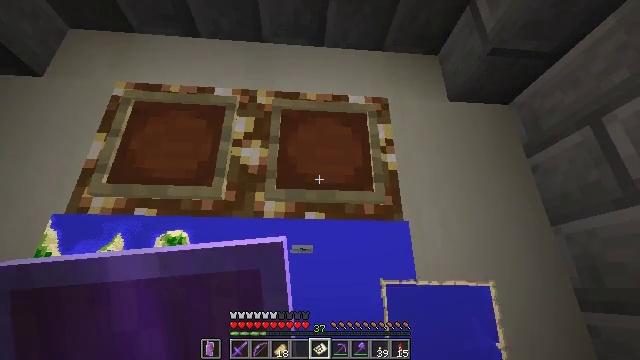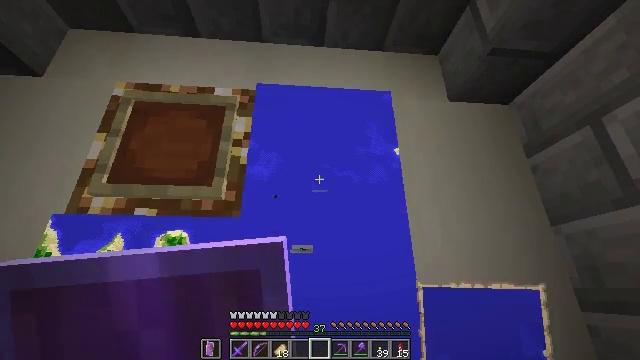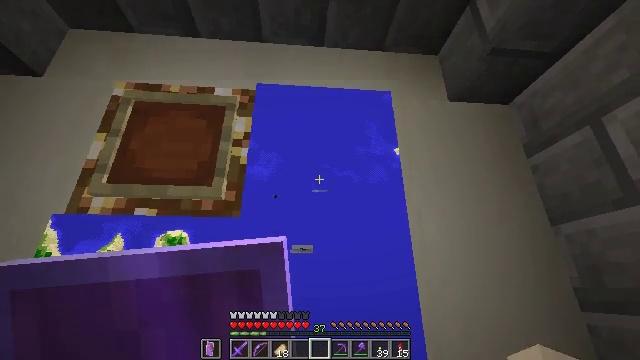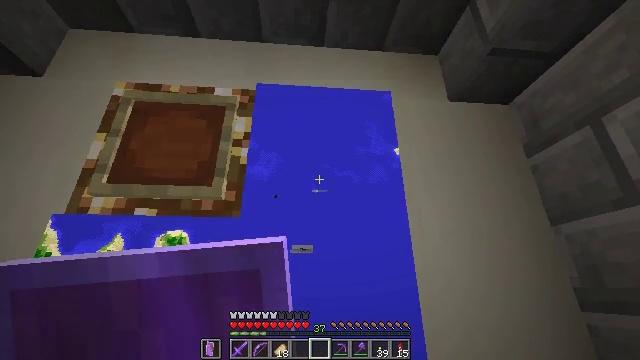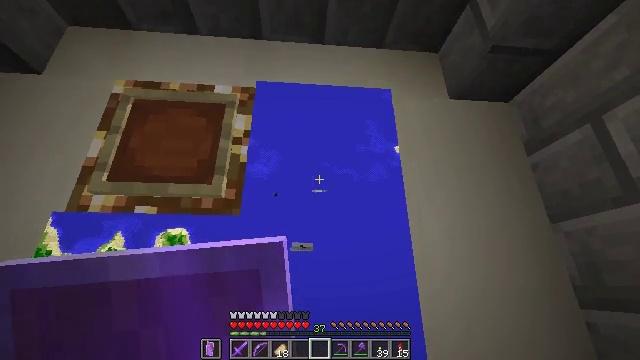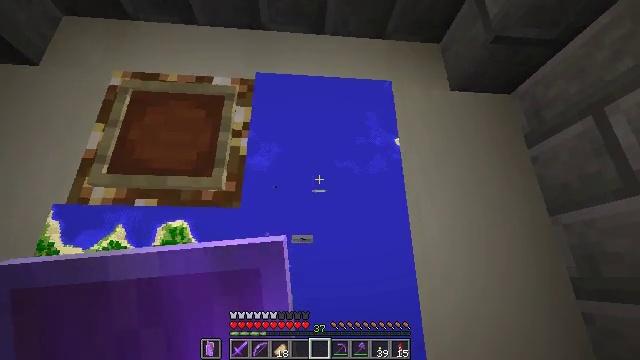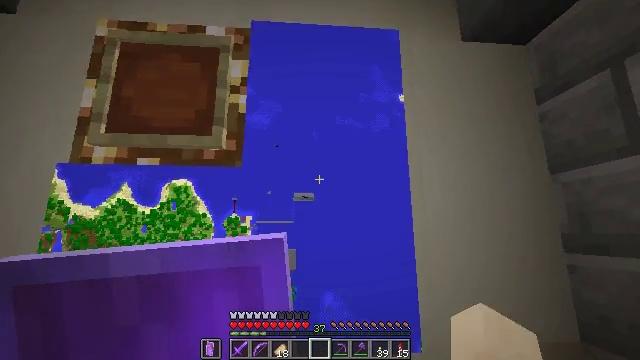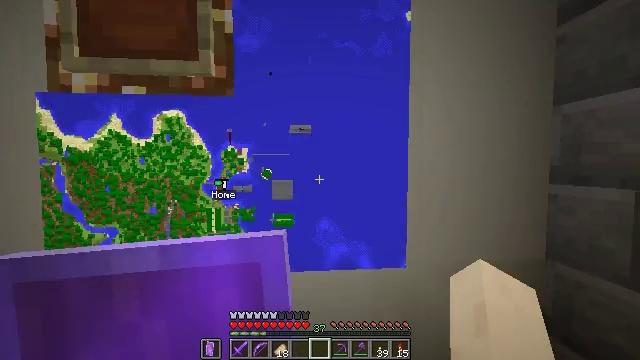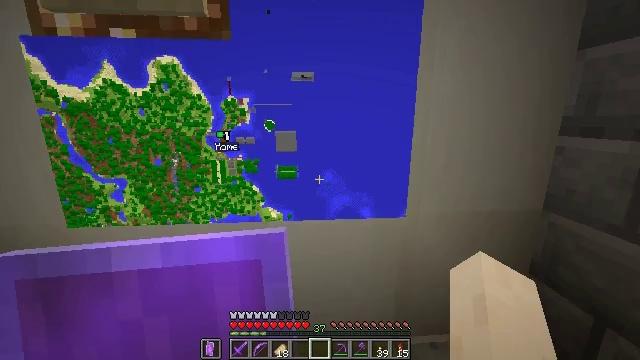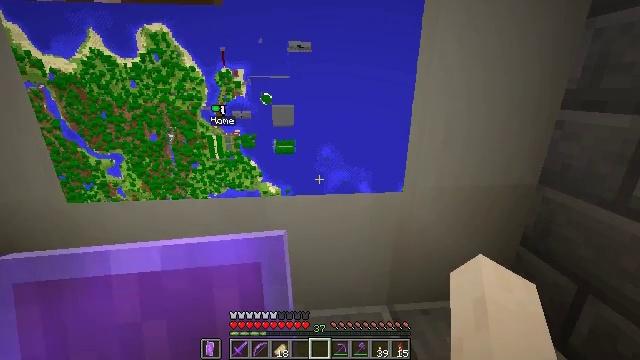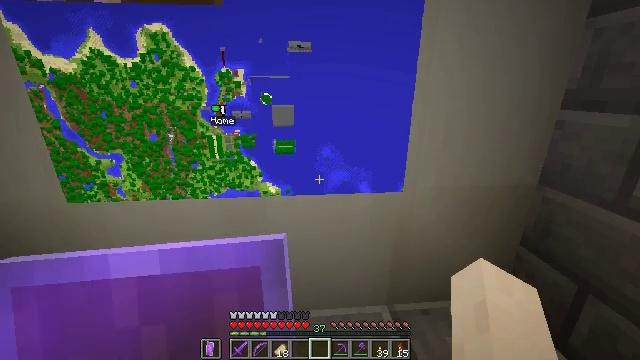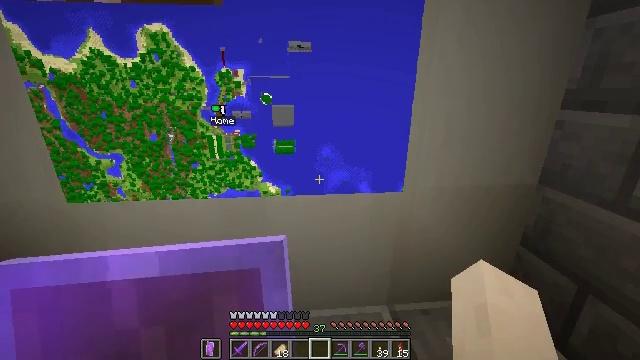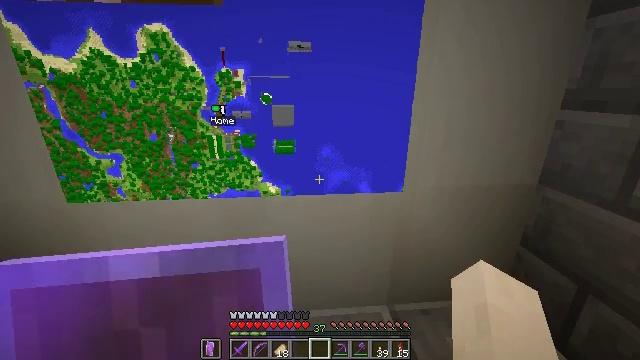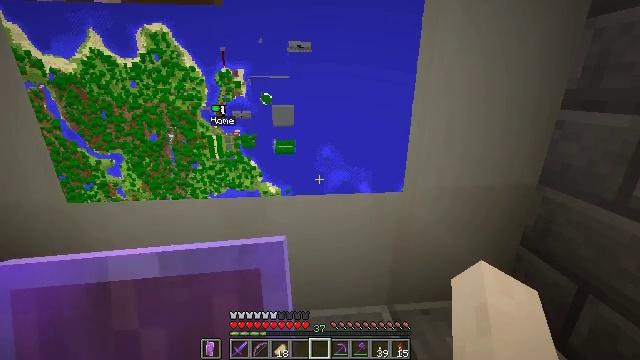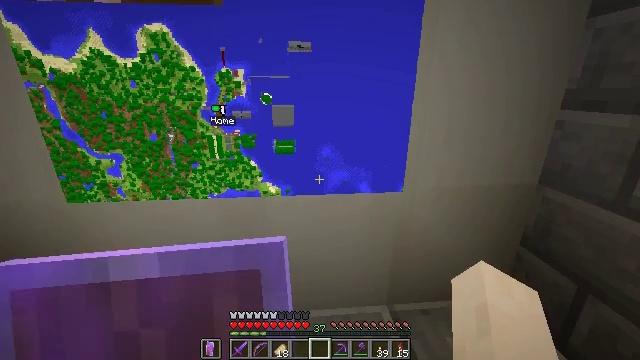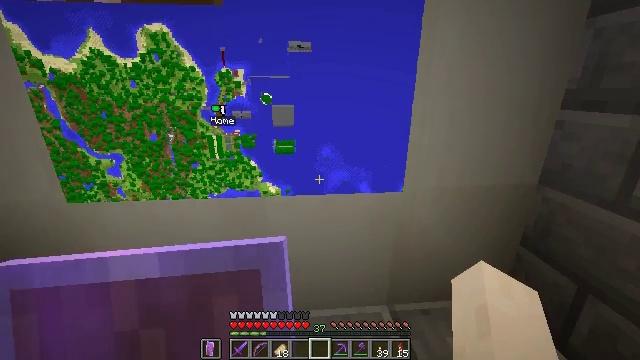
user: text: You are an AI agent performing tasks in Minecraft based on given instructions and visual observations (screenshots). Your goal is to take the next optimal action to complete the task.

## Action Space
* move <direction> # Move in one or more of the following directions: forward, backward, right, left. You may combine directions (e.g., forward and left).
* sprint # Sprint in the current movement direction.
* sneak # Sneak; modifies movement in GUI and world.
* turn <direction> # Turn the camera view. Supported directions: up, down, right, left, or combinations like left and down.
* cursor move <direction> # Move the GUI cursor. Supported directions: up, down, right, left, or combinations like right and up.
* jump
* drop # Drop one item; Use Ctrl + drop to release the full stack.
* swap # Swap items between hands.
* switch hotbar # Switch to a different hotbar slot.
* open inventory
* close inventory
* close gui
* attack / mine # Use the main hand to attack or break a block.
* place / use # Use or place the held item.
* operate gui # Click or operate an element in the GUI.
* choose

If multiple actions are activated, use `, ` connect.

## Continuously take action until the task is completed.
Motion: motion action
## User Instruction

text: Open the crafting grid to craft the filled map.
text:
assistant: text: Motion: no_op
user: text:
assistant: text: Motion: no_op
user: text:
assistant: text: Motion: no_op
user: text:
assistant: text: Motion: no_op
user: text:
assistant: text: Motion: turn down
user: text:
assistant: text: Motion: turn down
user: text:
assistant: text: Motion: turn down
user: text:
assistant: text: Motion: turn down
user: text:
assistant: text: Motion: turn down
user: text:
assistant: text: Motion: no_op
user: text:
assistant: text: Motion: no_op
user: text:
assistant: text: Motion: no_op
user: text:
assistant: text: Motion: no_op
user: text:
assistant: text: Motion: no_op
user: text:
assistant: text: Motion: no_op
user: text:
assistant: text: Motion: no_op
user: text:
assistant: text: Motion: turn left and up
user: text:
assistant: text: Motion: turn left and up
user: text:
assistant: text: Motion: turn up
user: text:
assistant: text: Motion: no_op
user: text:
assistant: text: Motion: no_op
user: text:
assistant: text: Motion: no_op
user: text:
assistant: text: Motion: no_op
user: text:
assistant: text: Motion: no_op
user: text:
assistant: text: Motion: no_op
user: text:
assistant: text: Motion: no_op
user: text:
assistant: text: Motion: no_op
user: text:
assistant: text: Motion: no_op
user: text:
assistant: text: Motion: no_op
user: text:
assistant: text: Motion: no_op